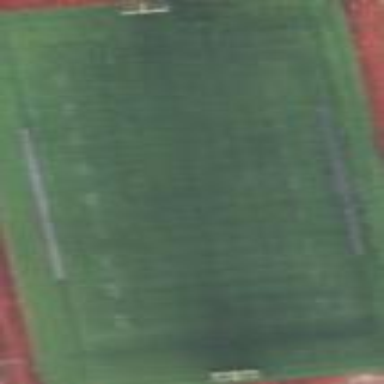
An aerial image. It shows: Pitch for American football with artificial turf surface.